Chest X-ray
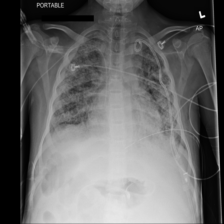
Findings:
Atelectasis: negative
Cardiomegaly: negative
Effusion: negative
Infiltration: negative
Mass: negative
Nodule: negative
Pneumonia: negative
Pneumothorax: positive
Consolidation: negative
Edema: negative
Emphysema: negative
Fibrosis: negative
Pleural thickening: negative
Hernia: negative